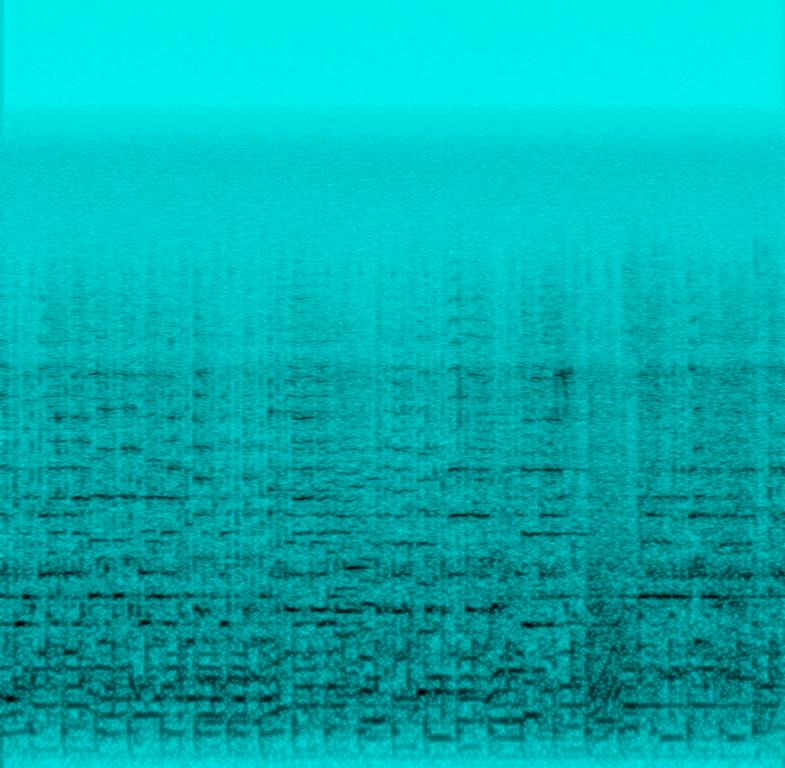
This song features a guitar playing a solo.  This is played in the style of a banjo in a bluegrass song. The guitar is playing fast licks. The bass plays the root note and lower fifth of the chords. A percussion plays a simple beat and ends with a crash. There are no voices in this song. This song is an instrumental song. Due to the low quality of the audio, other instruments cannot be identified. This song can be played in a bluegrass concert.